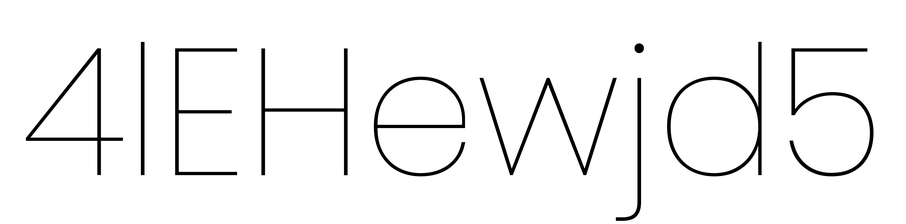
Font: Poppins-Thin